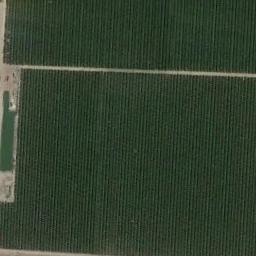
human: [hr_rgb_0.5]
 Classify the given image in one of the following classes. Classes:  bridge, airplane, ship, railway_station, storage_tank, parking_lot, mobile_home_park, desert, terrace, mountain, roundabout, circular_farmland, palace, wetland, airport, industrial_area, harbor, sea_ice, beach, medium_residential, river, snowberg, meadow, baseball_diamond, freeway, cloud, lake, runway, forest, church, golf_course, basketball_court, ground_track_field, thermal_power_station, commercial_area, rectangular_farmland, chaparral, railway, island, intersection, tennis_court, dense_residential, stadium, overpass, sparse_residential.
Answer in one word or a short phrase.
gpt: rectangular_farmland